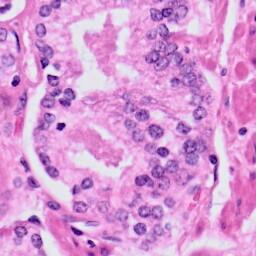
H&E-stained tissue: Prostate